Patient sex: M
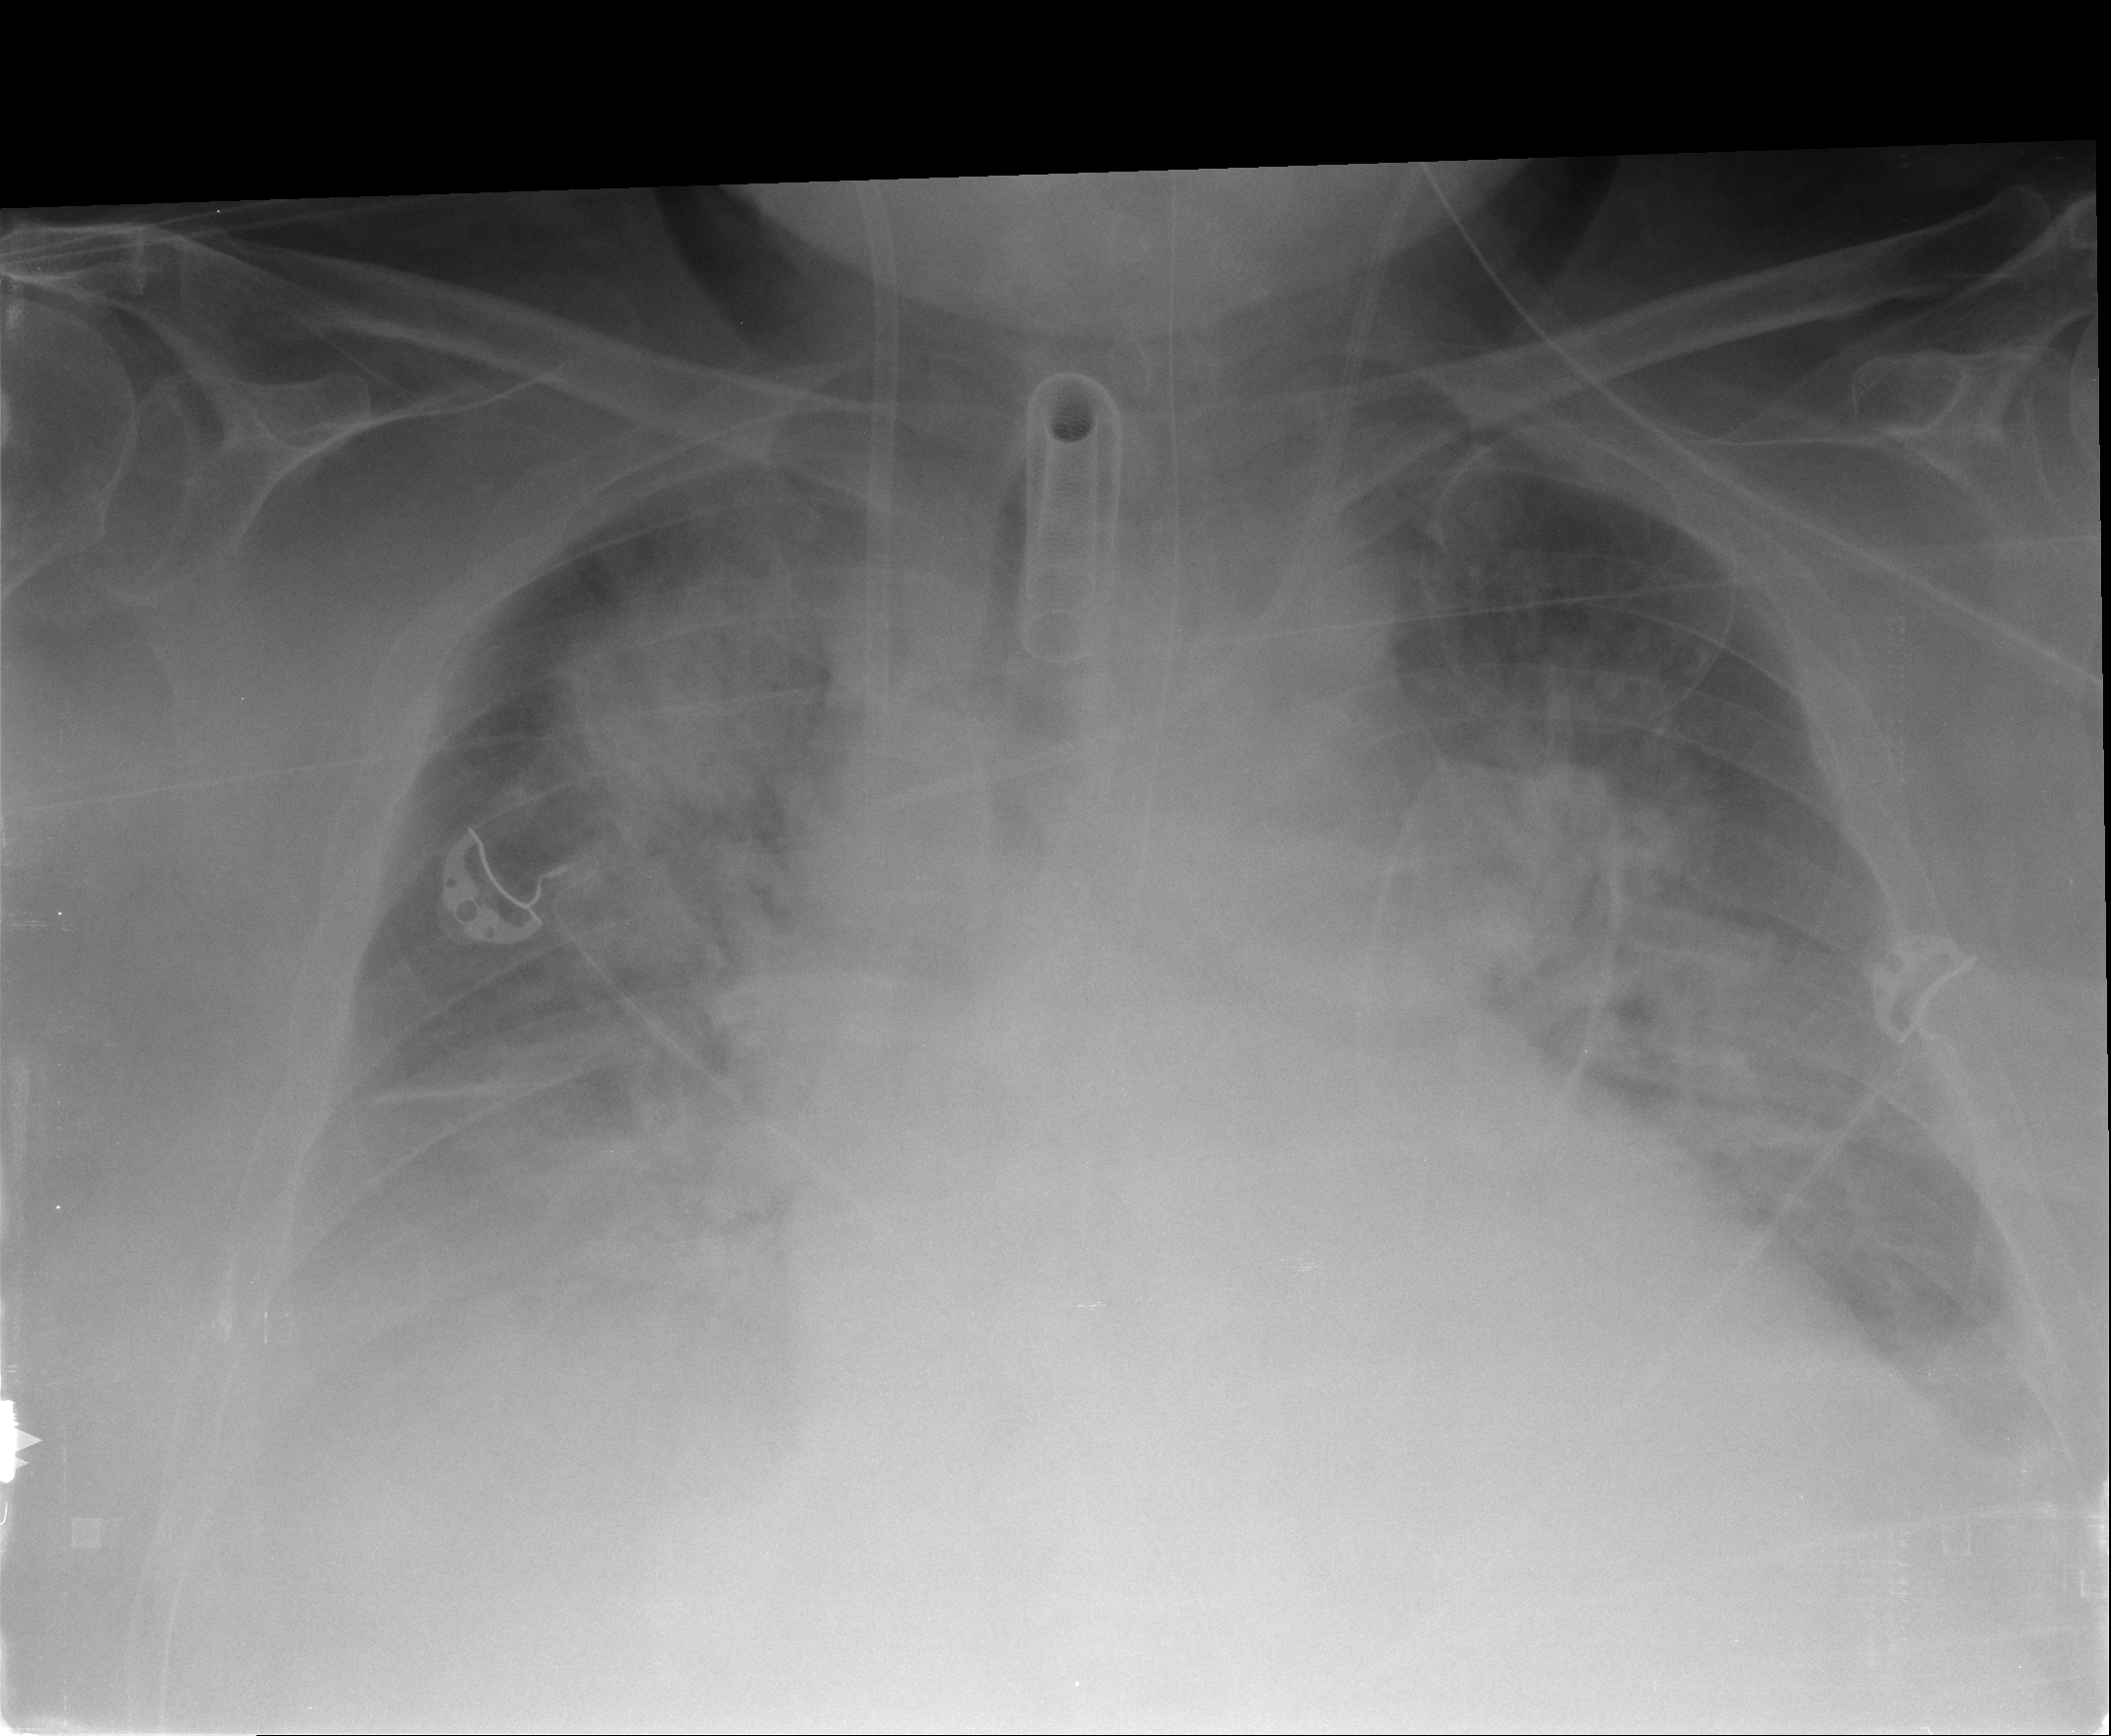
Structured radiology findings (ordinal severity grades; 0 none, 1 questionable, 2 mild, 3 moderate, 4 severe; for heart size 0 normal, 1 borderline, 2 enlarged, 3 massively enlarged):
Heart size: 3
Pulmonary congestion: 2
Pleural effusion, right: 2
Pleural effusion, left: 2
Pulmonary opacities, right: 4
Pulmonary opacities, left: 0
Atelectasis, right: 3
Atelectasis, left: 3